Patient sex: M
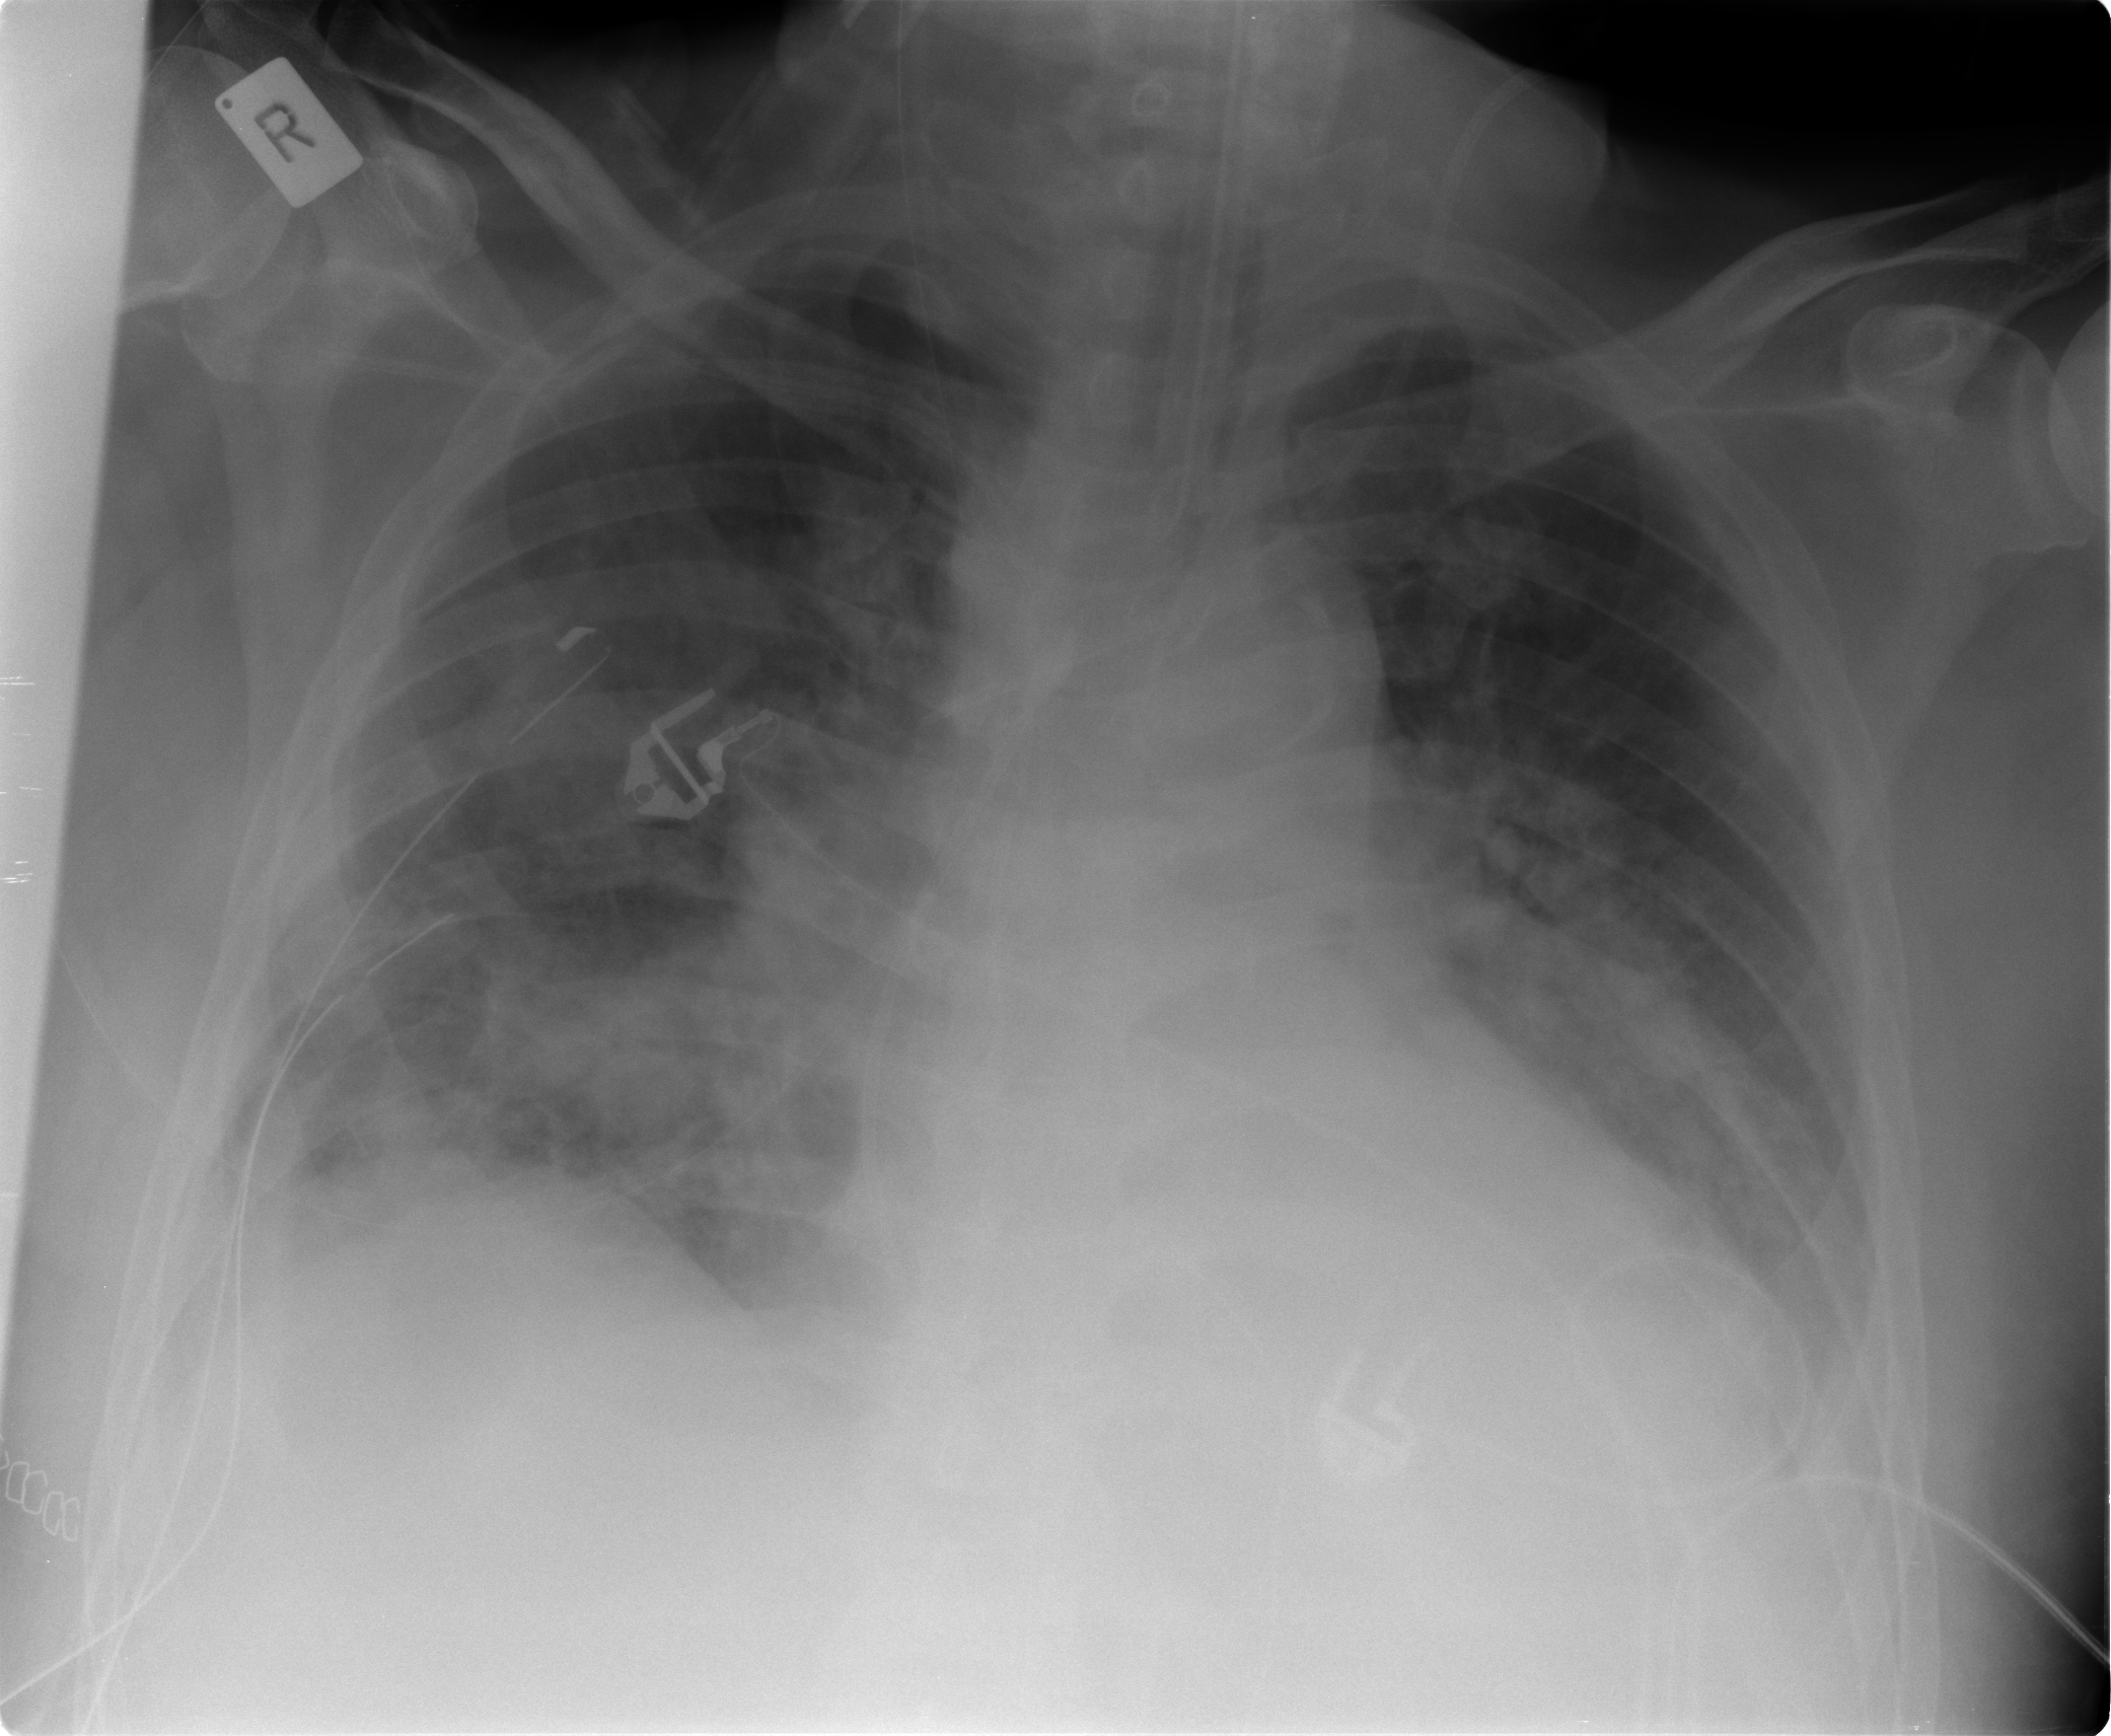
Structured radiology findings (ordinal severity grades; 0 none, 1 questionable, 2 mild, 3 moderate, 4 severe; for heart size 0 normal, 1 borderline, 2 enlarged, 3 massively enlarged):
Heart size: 2
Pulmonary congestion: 2
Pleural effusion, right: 1
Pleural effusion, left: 2
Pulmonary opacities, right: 3
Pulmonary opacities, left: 3
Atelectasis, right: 0
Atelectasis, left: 0